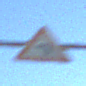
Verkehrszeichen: KurveLinks
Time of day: Night
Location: Outdoor (Nature)
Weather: PartlyCloudy
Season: NotSpecified
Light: Natural